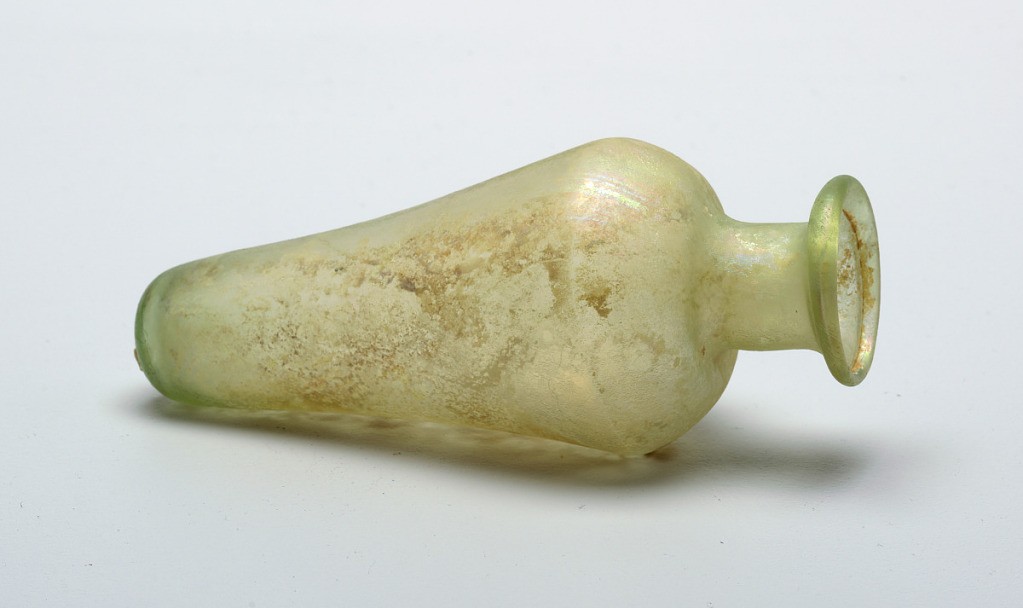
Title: Bowl
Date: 1st–3rd century
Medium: Glass, metal
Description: fragment of yellow green glass
A) Elongated body tapering off, toward rounded bottom. Neck rising from body and terminating  in irregularly rounded lip. Pontil [?] mark on bottom.
B) Medal stand with three curved legs.